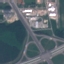
Land use / land cover: Highway